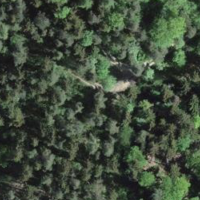
EUNIS habitat code: 44
Species observed at this site:
Cephalanthera damasonium
Urtica dioica